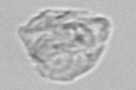
Label: detritus_transparent